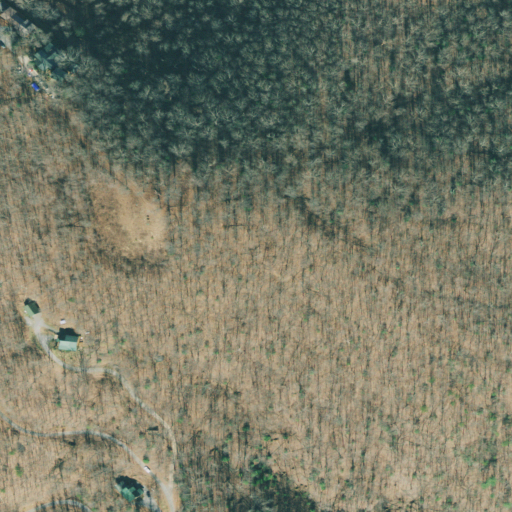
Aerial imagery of mountain in Georgia named Double Knob containing deciduous forest and open development